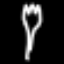
Label: fork